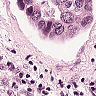
Metastatic tissue present: yes